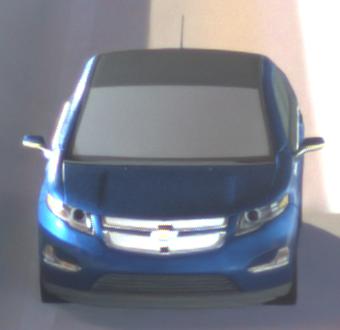
Make: Chevrolet
Model: Volt
Detailed model: Volt
Model produced from: 2011/11
Model produced until: 2014/08
Doors: 5
Color: blue
Road condition: dry road
Daytime: night
Contrast: high contrast